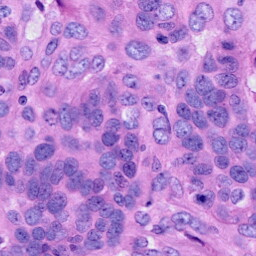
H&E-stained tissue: Ovarian